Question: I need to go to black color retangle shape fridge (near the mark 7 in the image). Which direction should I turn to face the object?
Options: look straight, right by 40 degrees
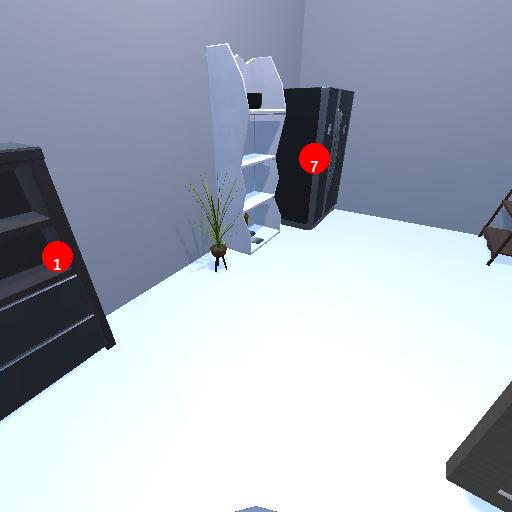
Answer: look straight